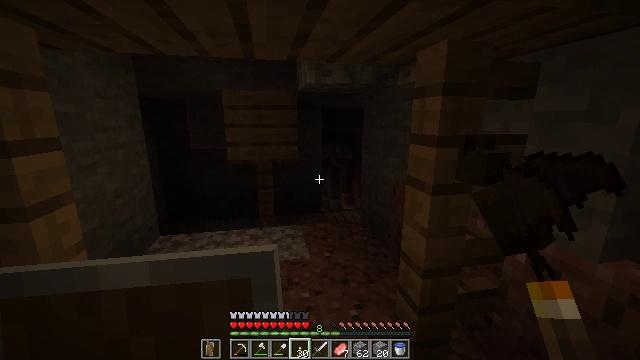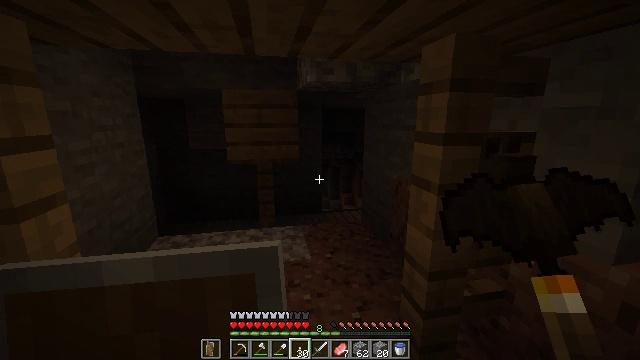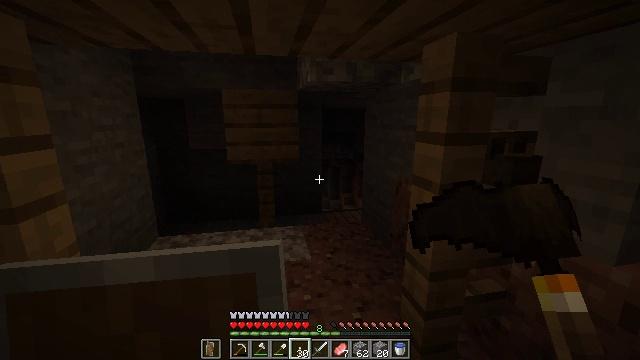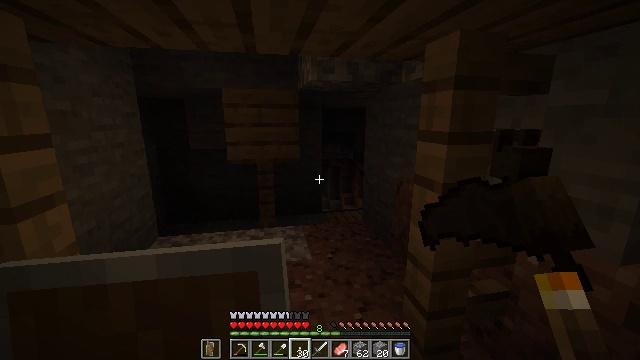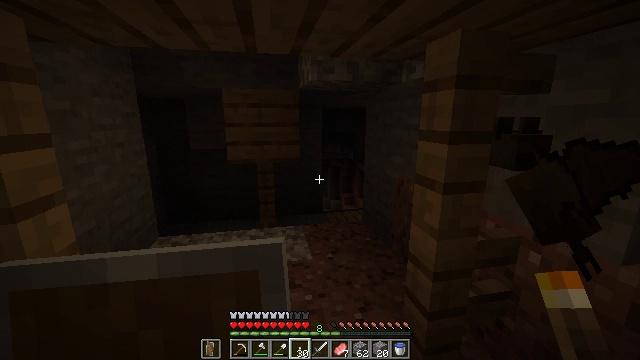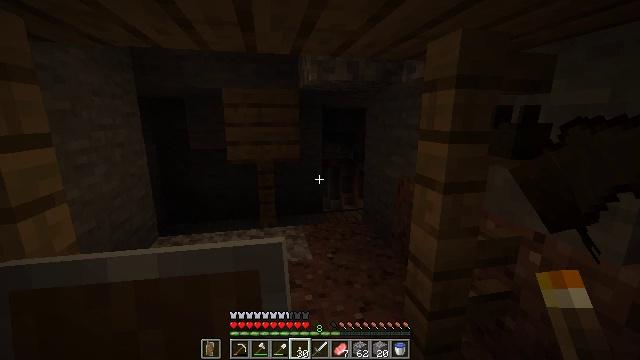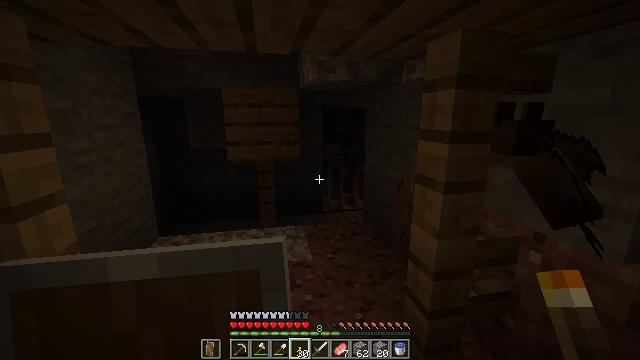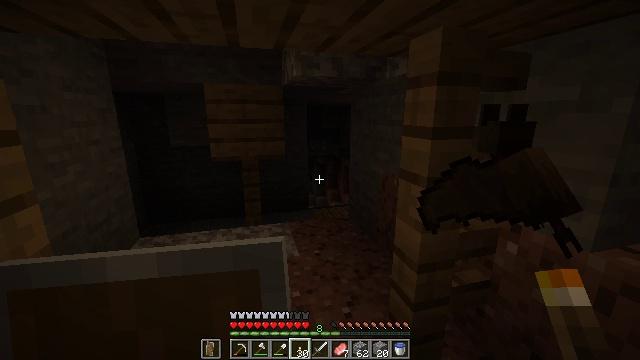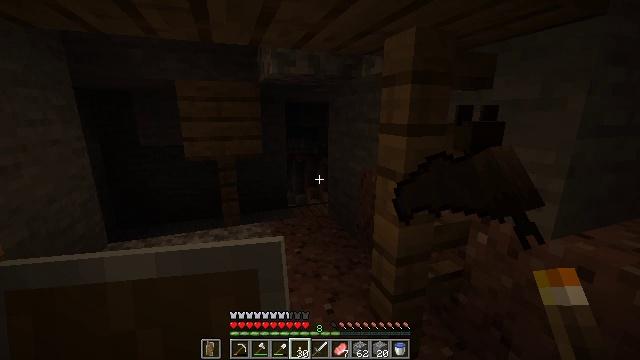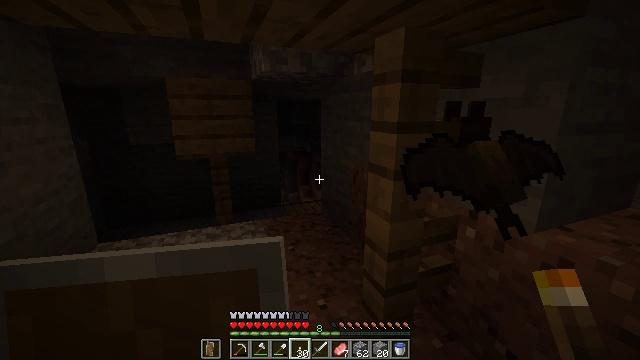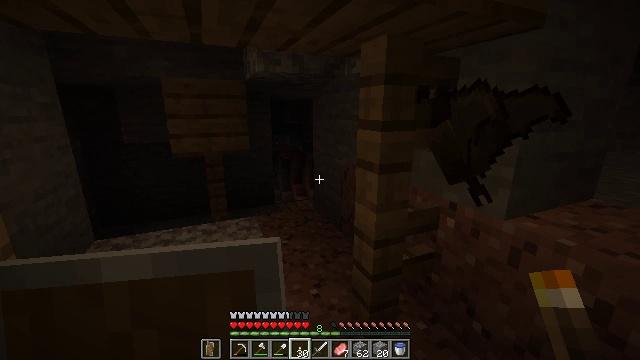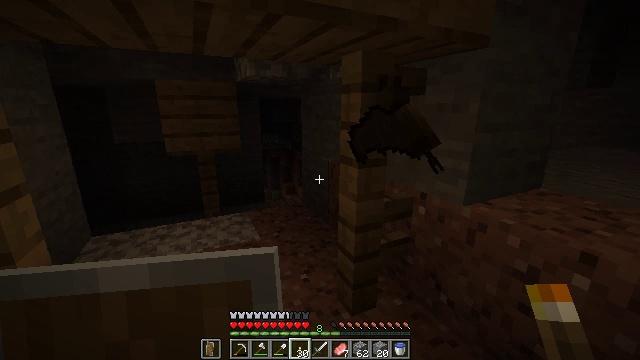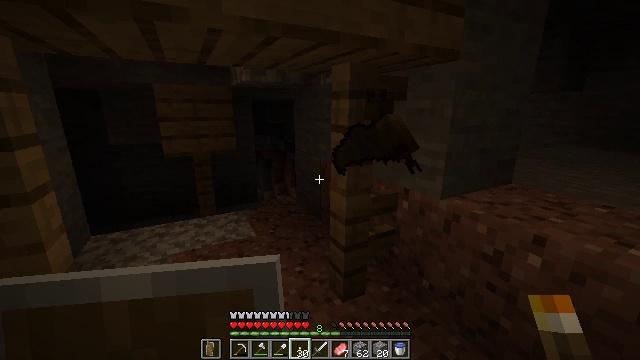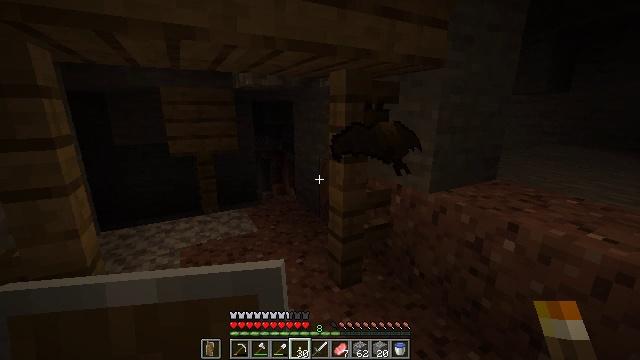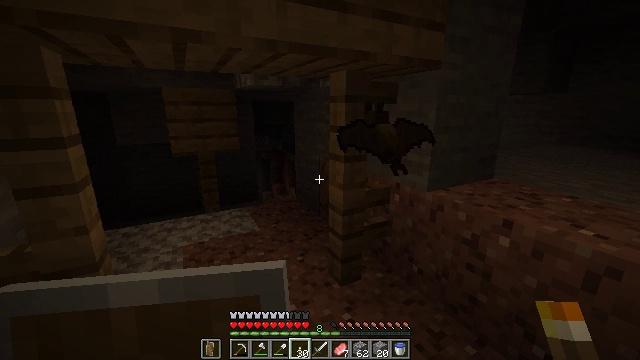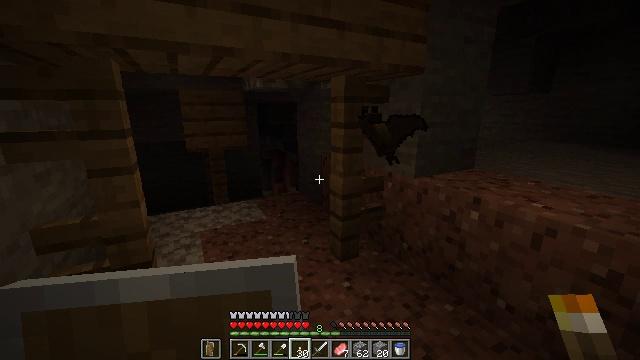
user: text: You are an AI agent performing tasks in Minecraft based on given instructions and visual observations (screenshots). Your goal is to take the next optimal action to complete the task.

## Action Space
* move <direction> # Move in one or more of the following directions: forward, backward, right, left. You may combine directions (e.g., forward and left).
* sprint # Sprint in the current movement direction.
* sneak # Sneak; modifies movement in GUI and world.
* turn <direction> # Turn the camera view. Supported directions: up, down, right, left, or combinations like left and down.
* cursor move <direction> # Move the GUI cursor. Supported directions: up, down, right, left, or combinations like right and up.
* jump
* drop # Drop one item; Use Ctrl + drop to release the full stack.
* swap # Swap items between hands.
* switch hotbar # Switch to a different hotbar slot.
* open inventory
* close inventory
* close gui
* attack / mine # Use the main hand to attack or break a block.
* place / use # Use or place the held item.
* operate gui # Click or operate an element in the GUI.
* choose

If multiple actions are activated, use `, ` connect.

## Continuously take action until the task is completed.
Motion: motion action
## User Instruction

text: Hunt a bat.
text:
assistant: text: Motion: no_op
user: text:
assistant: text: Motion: no_op
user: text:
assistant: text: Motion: no_op
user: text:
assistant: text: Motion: no_op
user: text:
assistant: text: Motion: no_op
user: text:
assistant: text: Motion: no_op
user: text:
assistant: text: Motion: turn right
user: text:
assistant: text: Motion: turn right
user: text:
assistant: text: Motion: move back, turn right
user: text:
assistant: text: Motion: move back, turn right
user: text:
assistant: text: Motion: move back, turn right
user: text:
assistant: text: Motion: move back, turn right
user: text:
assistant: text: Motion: move back
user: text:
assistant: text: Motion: move back
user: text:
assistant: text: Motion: move back
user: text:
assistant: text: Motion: move back
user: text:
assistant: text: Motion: move back
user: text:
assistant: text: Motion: no_op
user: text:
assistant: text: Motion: no_op
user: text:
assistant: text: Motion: no_op
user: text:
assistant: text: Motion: no_op
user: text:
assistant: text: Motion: no_op
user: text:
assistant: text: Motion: no_op
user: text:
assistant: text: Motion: no_op
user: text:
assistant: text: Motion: no_op
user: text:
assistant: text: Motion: no_op
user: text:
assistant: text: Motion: no_op
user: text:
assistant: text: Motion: no_op
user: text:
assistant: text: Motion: no_op
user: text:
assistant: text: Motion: no_op